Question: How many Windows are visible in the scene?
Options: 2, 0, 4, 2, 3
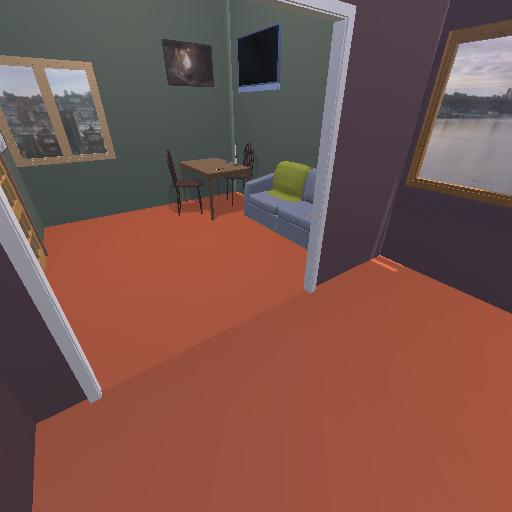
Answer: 2